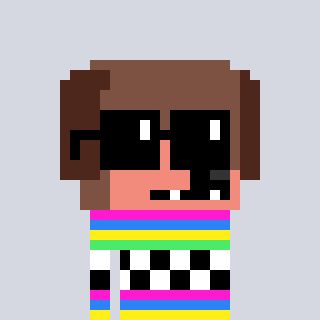
a pixel art character with square black sunglasses, a dog-shaped head and a yellow-colored body on a cool background